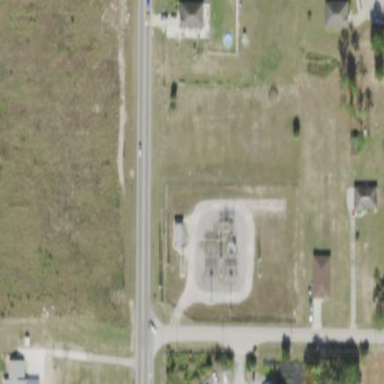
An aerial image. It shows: Outdoor distribution substation.